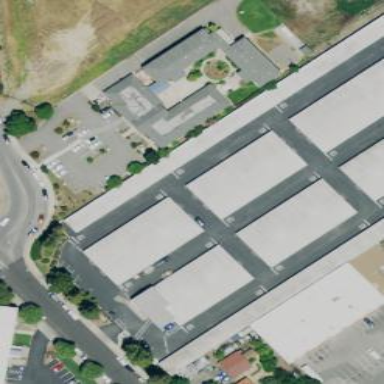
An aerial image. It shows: Storage rental shop.